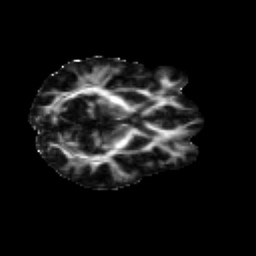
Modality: FA
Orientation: axial
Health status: healthy
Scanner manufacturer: siemens
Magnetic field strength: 3 T
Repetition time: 10 s
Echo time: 0.092 s